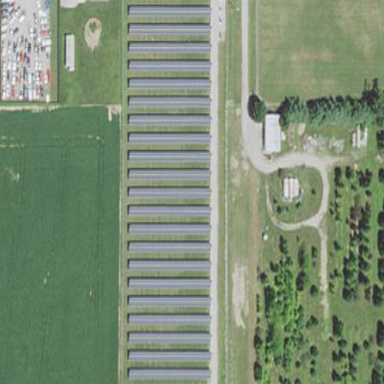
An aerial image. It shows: Solar photovoltaic power plant surrounded by fence.